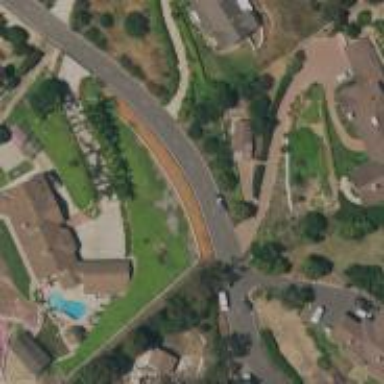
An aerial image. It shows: Smooth asphalt road in residential area.